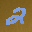
Label: 2